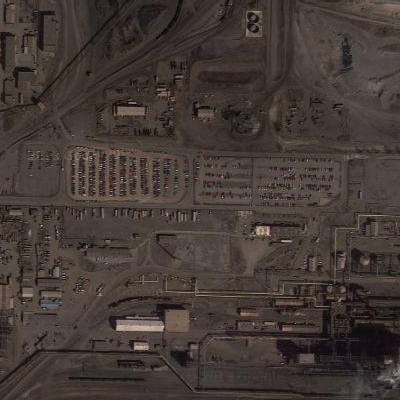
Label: gParking